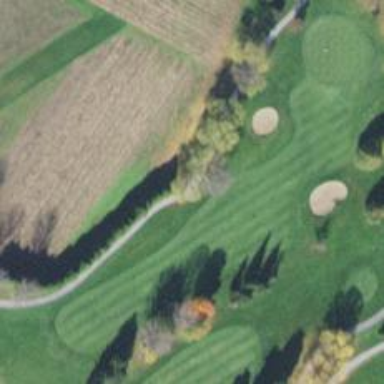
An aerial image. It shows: Path for both road and golf.